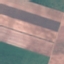
Label: AnnualCrop